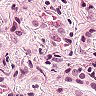
Metastatic tissue present: yes